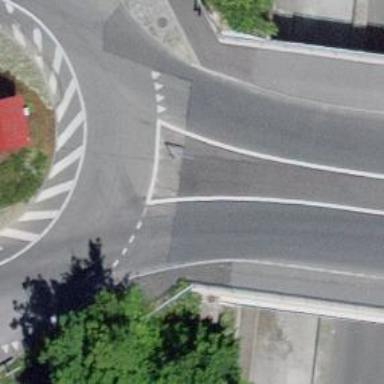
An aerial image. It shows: Secondary road with asphalt surface and sidewalks on both sides. There is lane for cyclists on both sides of the road.